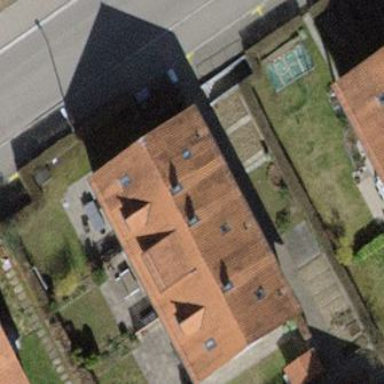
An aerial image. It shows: Building with tiled roof.